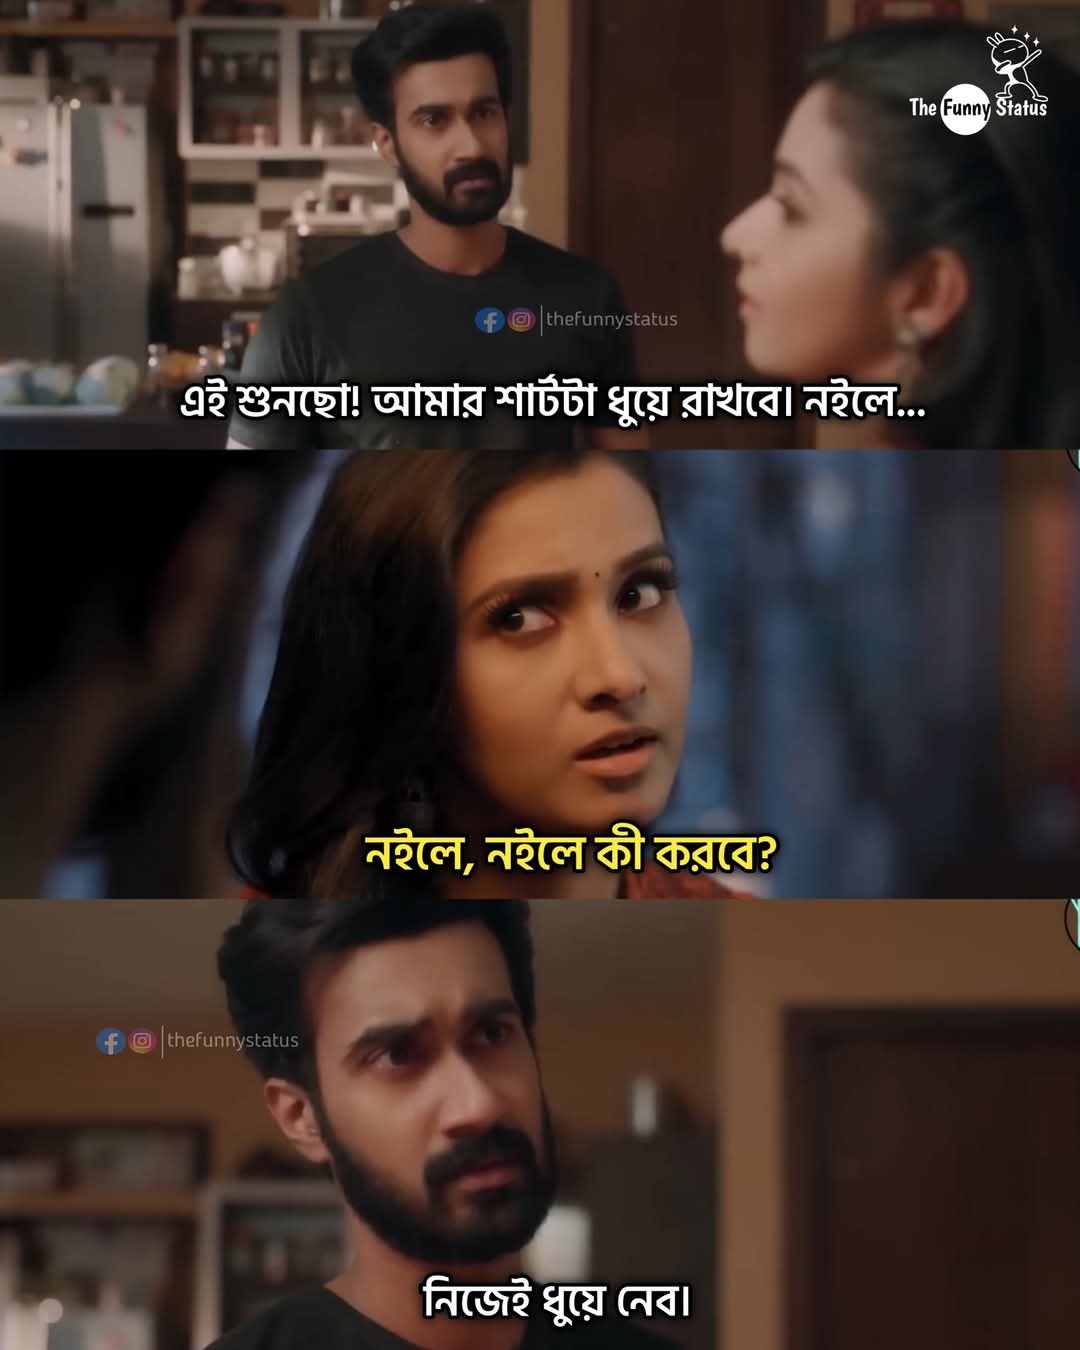
Text: এই শুনছো! আমার শার্টটা ধুয়ে রাখবে। নইলে...
নইলে, নইলে কী করবে?
নিজেই ধুয়ে নেব।
Label: Non Hate